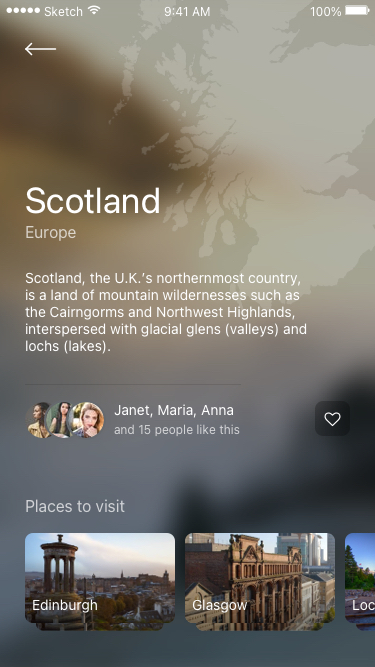
Text in this UI design:
Scotland
Europe
Scotland, the U.K.’s northernmost country, is a land of mountain wildernesses such as the Cairngorms and Northwest Highlands, interspersed with glacial glens (valleys) and lochs (lakes).
Places to visit
Edinburgh
Edinburgh
Glasgow
Glasgow
Loch Ness
Loch Ness
Janet, Maria, Anna
and 15 people like this